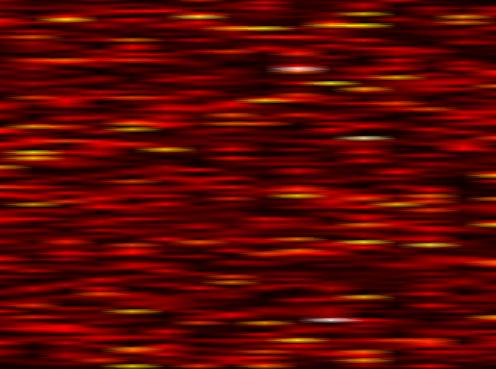
Label: FOFDM